Question: I am working on Javascript, HTML canvas based game and as I am damaging main boss, his pictures change. I want to ask if its possible to change two pictures in JS with special efect - fading. So far I have not come up with solution.
Here is example of pictures that I want to change with effect.

My code looks so far like this
'''
if(hp>7 && hp<15) this.boss.srcY = 520;
if(hp>=15 && hp <22) this.boss.srcY = 680;
if(hp>=22 && hp <30) this.boss.srcY = 840;
if(hp>=30 && hp <37) this.boss.srcY = 1000;
if(hp>=37 && hp <45) this.boss.srcY = 1200;
if(hp>=45 && hp <50) this.boss.srcY = 1365;
'''
Explanation of the code is- More hits (less HP) equals to more damaged picture (5 different pictures).
Thanks for help!
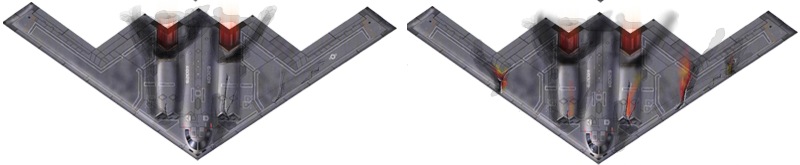
Answer: You can use canvas to create you planes at various stages of fading.

Use context.globalAlpha to set the opacity of a drawn image.
'''
context.globalAlpha=0.50; // opacity at 50%
context.drawImage(yourPlane,0,0);
'''
A performance note: Since drawing pre-existing images is faster than applying an effect and then drawing, you could save your plane as images at various stages of fading.
'''
var plane50percent=new Image();
plane50percent.src=canvas.toDataURL(); // image.onload omitted for brevity
'''
Then just draw the pre-drawn planes at various stages of fading to get your effect.
Here's code and a Fiddle: <URL>
'''
<!doctype html>
<html>
<head>
<link rel="stylesheet" type="text/css" media="all" href="css/reset.css" />
<script src="http://code.jquery.com/jquery.min.js"></script>
<style>
body{ background-color: ivory; }
canvas{border:1px solid red;}
</style>
<script>
$(function(){
var canvas=document.getElementById("canvas");
var ctx=canvas.getContext("2d");
window.requestAnimFrame = (function(callback) {
return window.requestAnimationFrame || window.webkitRequestAnimationFrame || window.mozRequestAnimationFrame || window.oRequestAnimationFrame || window.msRequestAnimationFrame ||
function(callback) {
window.setTimeout(callback, 1000 / 60);
};
})();
var fps = 60;
// image loader
var img=new Image();
img.onload=function(){
animate();
}
img.src="https://dl.dropboxusercontent.com/u/139992952/stackoverflow/b2.png";
function animate() {
setTimeout(function() {
requestAnimFrame(animate);
// set the current opacity
ctx.globalAlpha-=.02;
// draw the image
ctx.clearRect(0,0,canvas.width,canvas.height);
ctx.drawImage(img,5,5);
if(ctx.globalAlpha<=0){ return; }
}, 1000 / fps);
}
}); // end $(function(){});
</script>
</head>
<body>
<canvas id="canvas" width=405 height=200></canvas>
</body>
</html>
'''